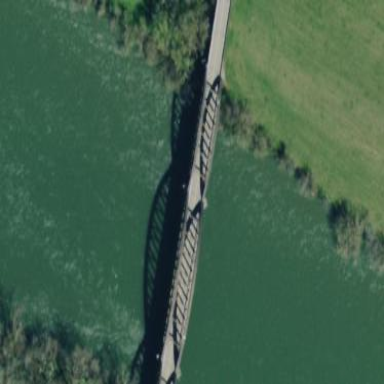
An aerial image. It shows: Bridge that is man-made.